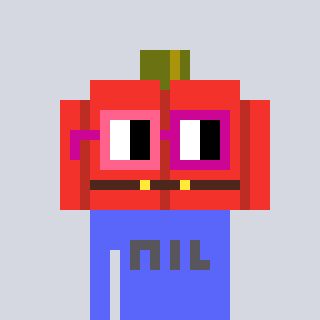
a pixel art character with square pink and red glasses, a pumpkin-shaped head and a purple-colored body on a cool background